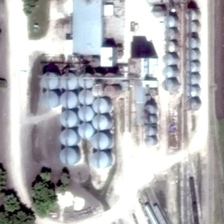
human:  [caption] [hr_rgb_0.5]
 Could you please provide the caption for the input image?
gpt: many gray storage tanks are near some green trees .

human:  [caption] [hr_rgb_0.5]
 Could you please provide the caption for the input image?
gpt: a lot of blue oil tanks are neatly arranged .

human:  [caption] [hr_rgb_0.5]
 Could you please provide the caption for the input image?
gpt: many blue tanks are surrounded by dark green trees .

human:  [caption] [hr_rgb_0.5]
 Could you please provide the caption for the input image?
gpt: many gray storage tanks are near some green trees .

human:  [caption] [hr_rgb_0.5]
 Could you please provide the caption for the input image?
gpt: a lot of blue oil tanks are neatly arranged .